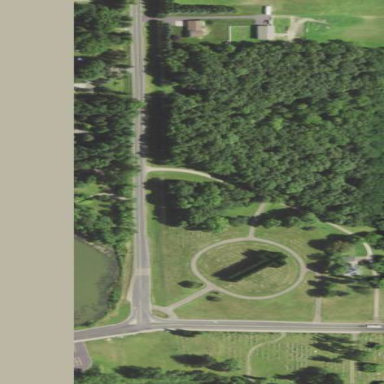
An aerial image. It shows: Cemetery.